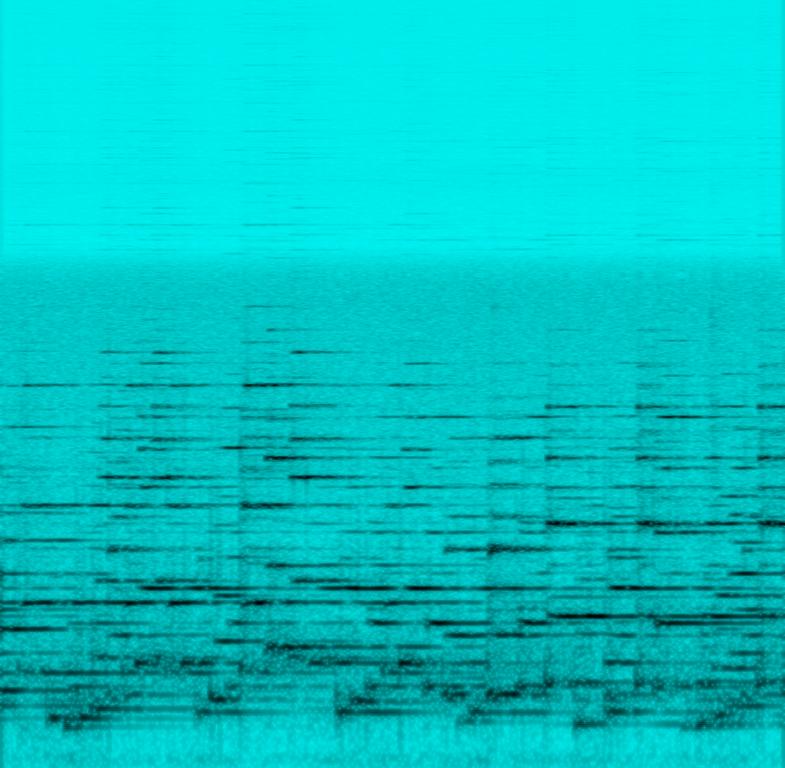
This is the live performance of a percussion piece. There is a playful sounding jazz steel pan solo being performed on stage. The atmosphere is easygoing. This piece could be used during tropical scenery shots in a movie with a summer/vacation theme.